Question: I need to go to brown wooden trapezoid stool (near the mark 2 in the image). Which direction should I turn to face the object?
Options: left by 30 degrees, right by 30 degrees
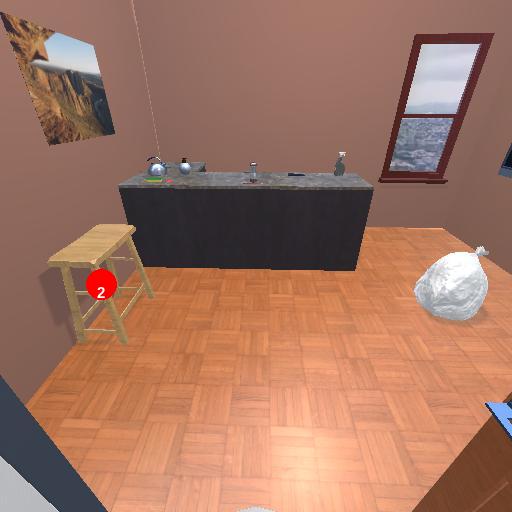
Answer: left by 30 degrees